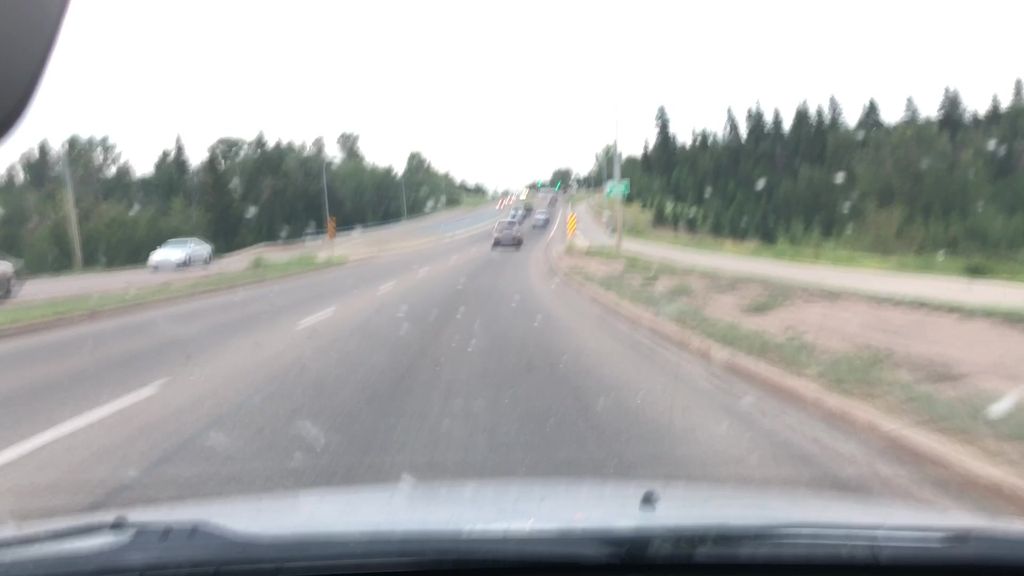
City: edmonton